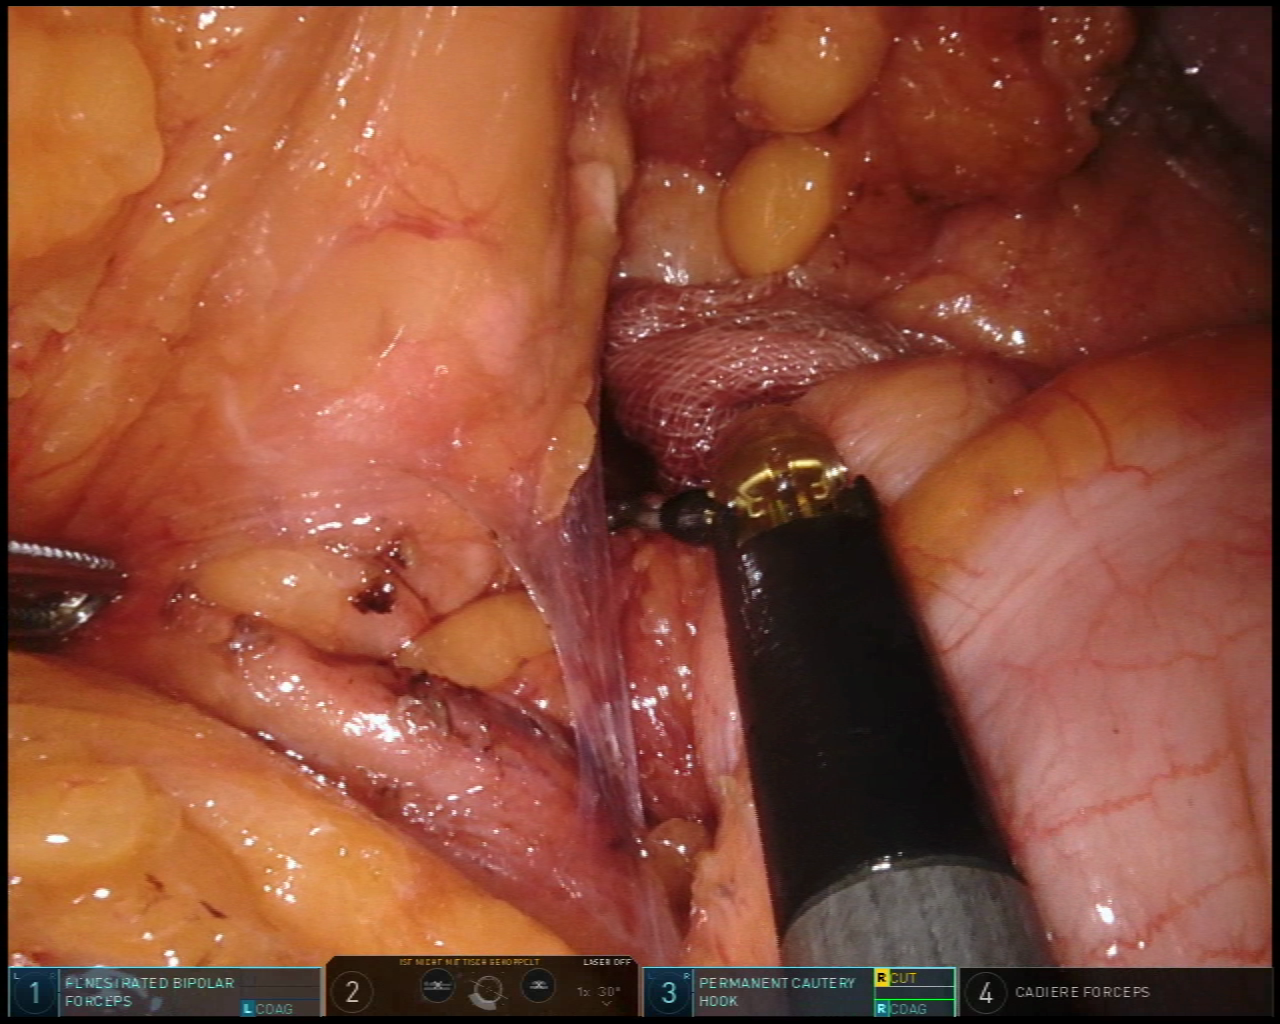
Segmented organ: pancreas
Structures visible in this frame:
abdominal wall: yes
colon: yes
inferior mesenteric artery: no
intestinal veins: no
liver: no
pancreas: yes
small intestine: no
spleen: no
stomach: no
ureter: no
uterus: no
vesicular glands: no